Question: I am a member of my company's development team, with the role of Admin. I can access the Member Center of the team at <URL>
However, when I I attempt to sign in at <URL> I am presented with the following error message:

<URL>
> Your Apple ID isn't enabled for iTunes Connect. Learn More
I am an admin on the development team. When I visit 'Developer > Member Center > People' I do not see any permissions related to iTunes Connect.
How do I gain access to my team's iTunes Connect portal?
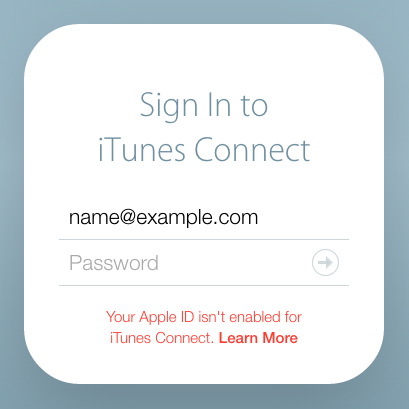
Answer: It is not enough to be a member of the Apple Developer Account / Member Center team.
The account must be added as an iTunes Connect User.
From an , add the new user to iTunes Connect:
'iTunes Connect > Users and Roles > "+" > Add iTunes Connect User'